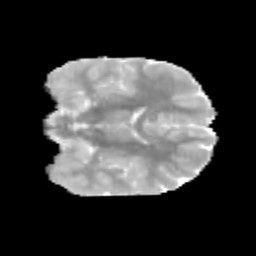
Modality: MD
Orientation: coronal
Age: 12
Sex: male
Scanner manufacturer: siemens
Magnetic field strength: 3 T
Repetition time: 3.8 s
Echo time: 0.07 s